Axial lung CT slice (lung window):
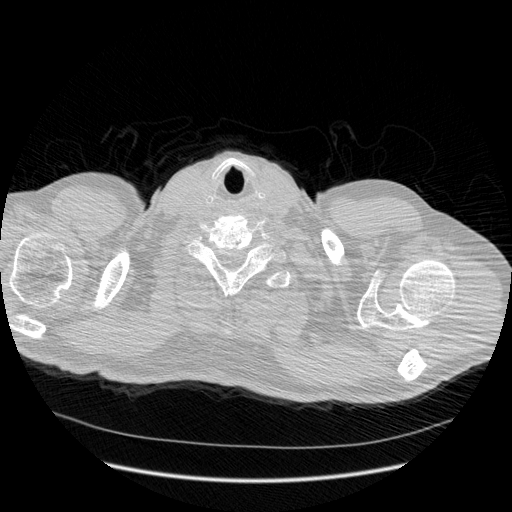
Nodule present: no